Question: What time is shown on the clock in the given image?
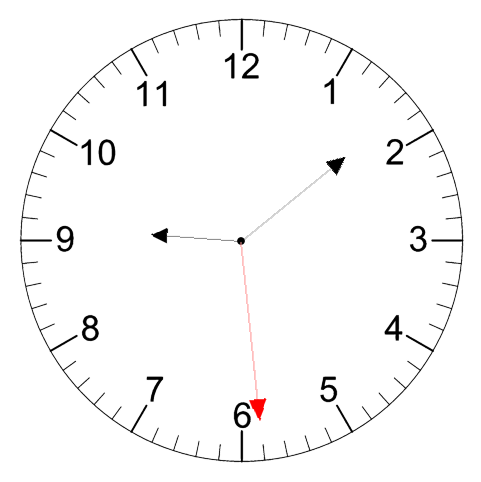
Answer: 09:08:29